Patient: sex M, age 45
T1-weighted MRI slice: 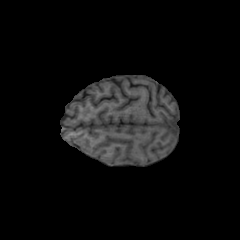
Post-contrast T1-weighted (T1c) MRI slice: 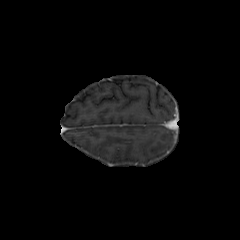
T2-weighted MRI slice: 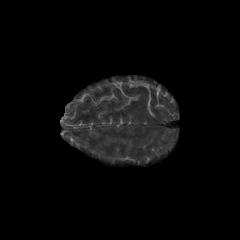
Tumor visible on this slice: no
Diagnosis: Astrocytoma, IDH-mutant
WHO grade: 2